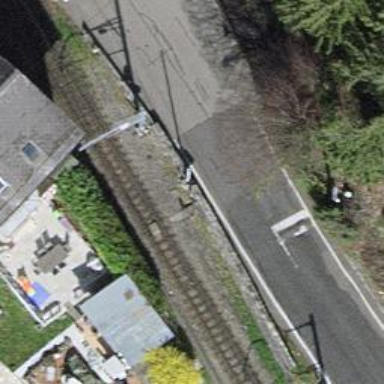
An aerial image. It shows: Railway switch.